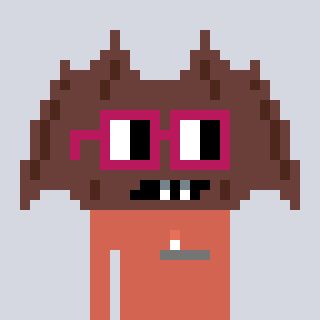
a pixel art character with square dark red glasses, a bat-shaped head and a peachy-colored body on a cool background